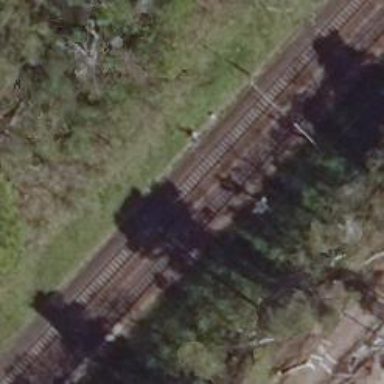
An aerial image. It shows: Railway signal.